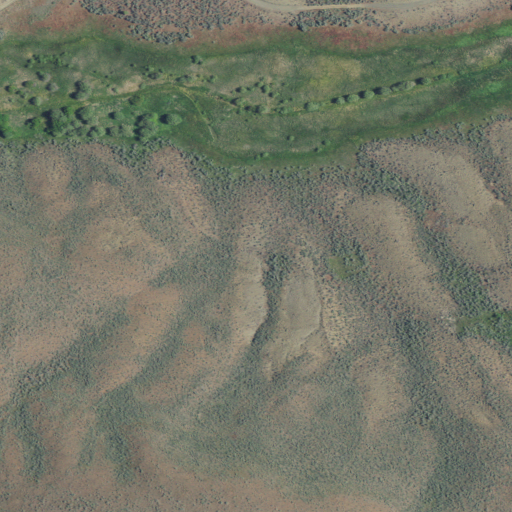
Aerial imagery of depression(s) in Oregon named Smith Basin containing shrub, woody wetlands, and herbaceous wetlands